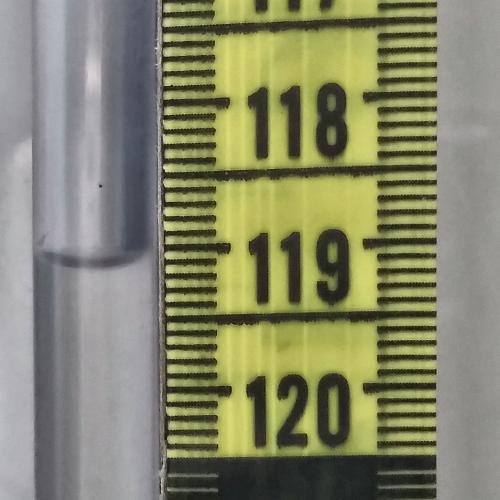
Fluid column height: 119.1 cm